Question: I'm trying to send a mail through hotmail.com.
When i'm getting to the screen of "To" and "Subject" i switched the iframe into "contentFrame" and secceed to get there.
But when i'm trying to sendkeys to the body (the body of the message), I can't find how to access this elemnt.
As i see, The body is isdine iframe named "RichText", So i have iframe inside iframe.
The body class name is "RichText" so i tried to find the element by this className without success.
I added an image with the red box which i found the element with firebug.
I'll be happy if someone can help me.
P.S - You can see the element in regular hotmail.com compose mail - body message.
Thanks,
Or.
Full html page code :
<URL>
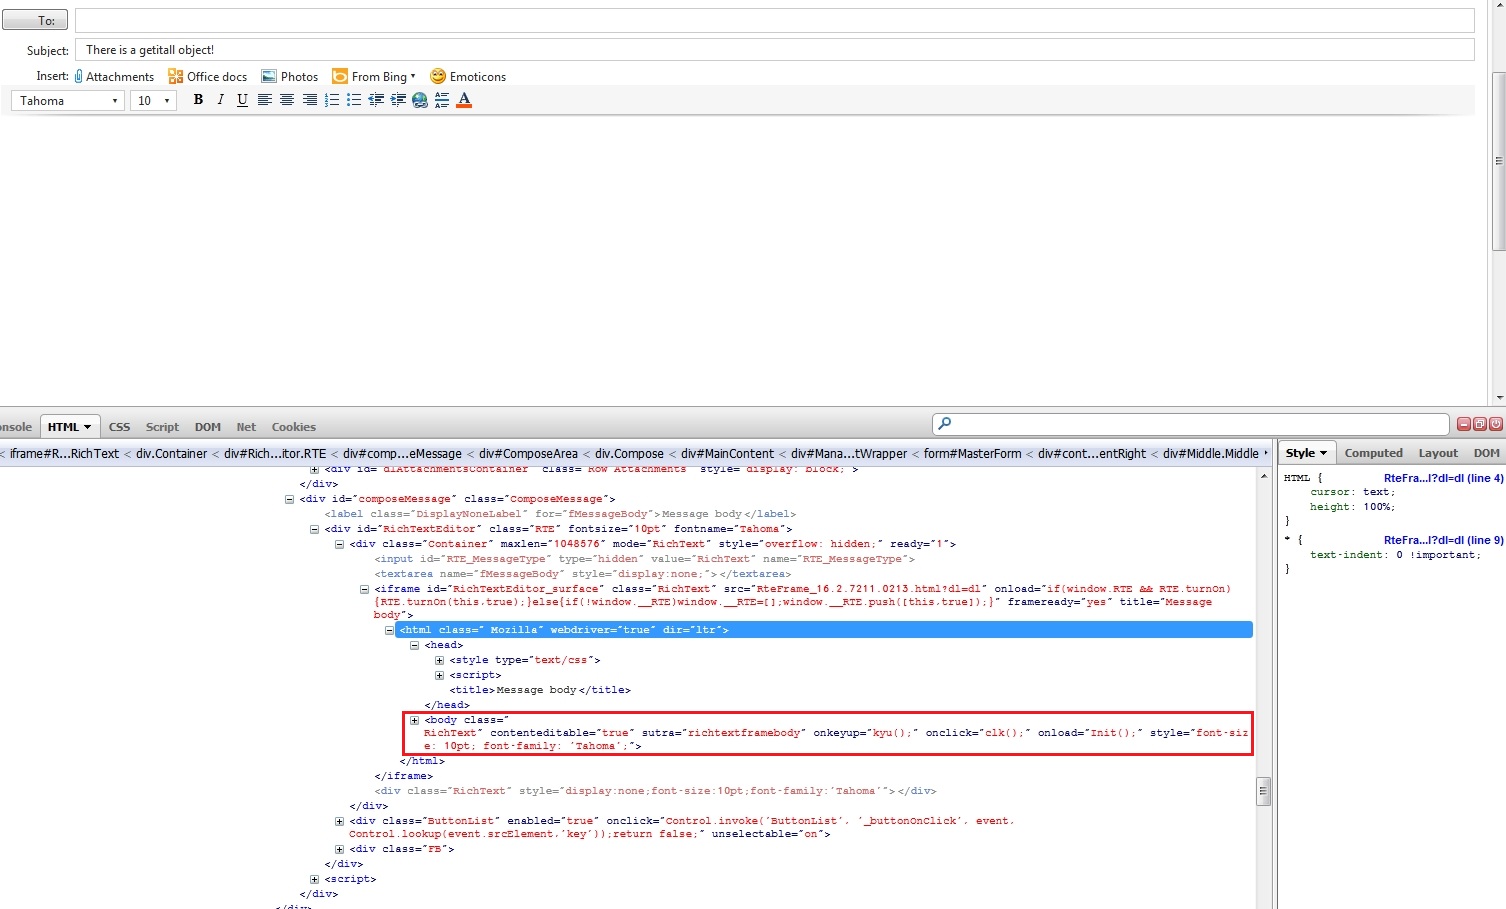
Answer: This might be useful for you
'''
driver.switchTo().frame(driver.findElement(By.cssSelector("iframe[id='contentFrame']")));
driver.switchTo().frame(driver.findElement(By.cssSelector("iframe[id='RichTextEditor_surface']")));
((JavascriptExecutor) driver).executeScript("document.body.innerHTML = '<br>'");
WebElement bodyOfMail = driver.switchTo().activeElement();
bodyOfMail.sendKeys("Your mail body content here");
//this is for switch back to default window from frame
driver.switchTo().defaultContent();
'''